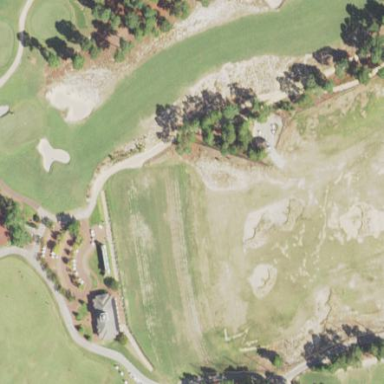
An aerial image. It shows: Golf tee on grassy land.